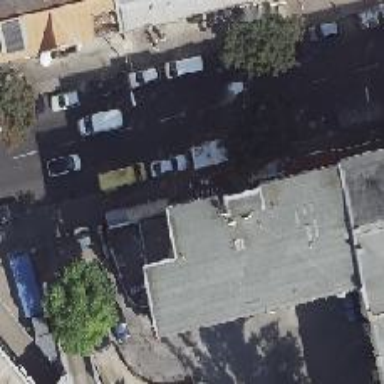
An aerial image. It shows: Variety store.